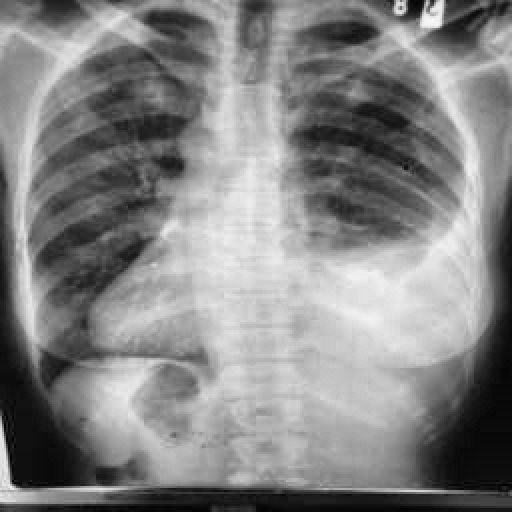
Finding: TUBERCULOSIS